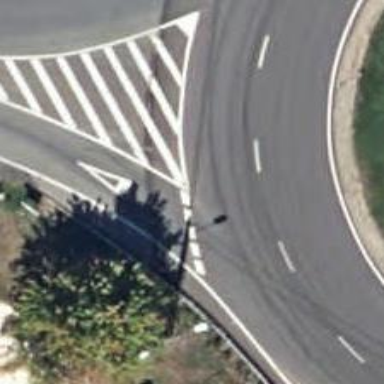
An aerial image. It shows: Road with "give way" sign.